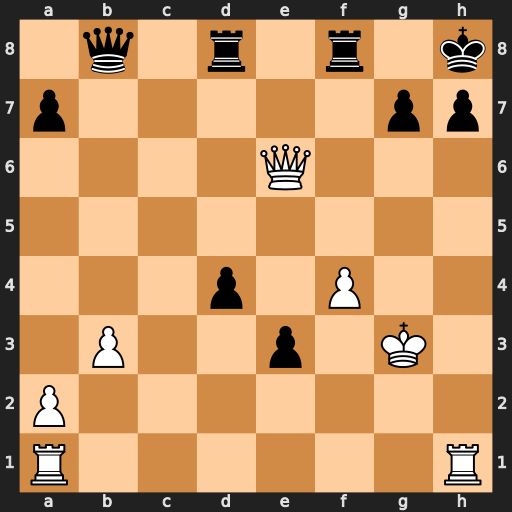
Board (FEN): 1q1r1r1k/p5pp/4Q3/8/3p1P2/1P2p1K1/P7/R6R
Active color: w
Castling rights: -
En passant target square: -
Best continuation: Rxh7+ Kxh7 Rh1#